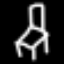
Label: chair